Interaction volume radius: 10 \u00c5
Interaction volume height: 15 \u00c5
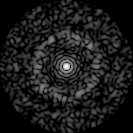
Disorder parameter: 0.8374